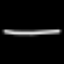
Label: line